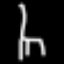
Label: chair